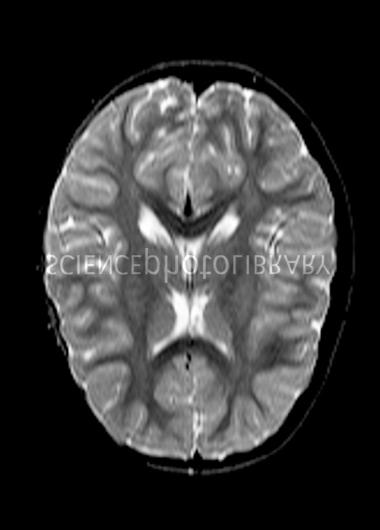
Label: notumor